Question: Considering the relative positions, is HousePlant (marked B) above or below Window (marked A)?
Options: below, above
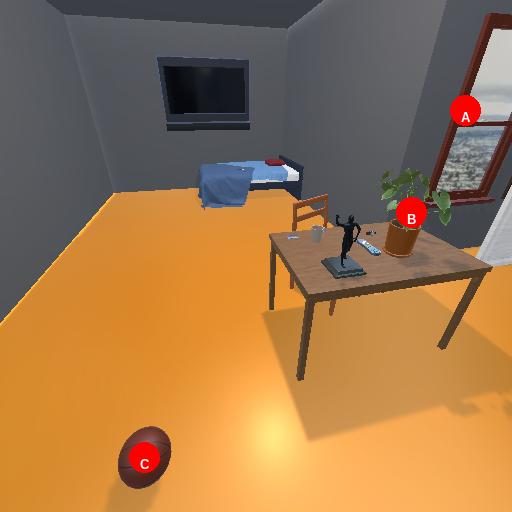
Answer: below